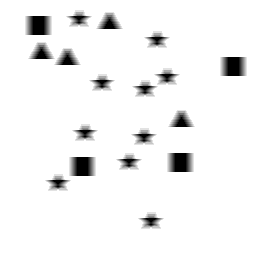
Squares: 4
Triangles: 4
Stars: 10
Total shapes: 18